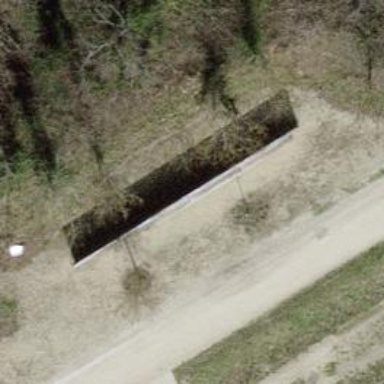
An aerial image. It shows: Bench.